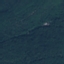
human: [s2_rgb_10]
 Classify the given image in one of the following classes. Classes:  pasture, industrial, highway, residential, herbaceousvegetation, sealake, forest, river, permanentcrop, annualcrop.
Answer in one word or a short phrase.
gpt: Forest